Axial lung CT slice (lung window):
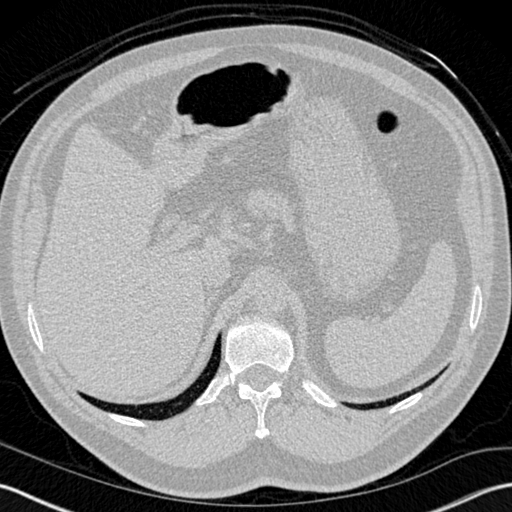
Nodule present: no